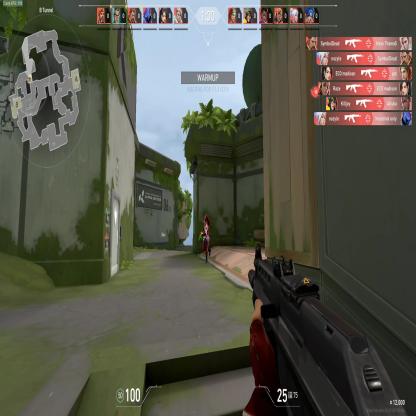
Label: enemy